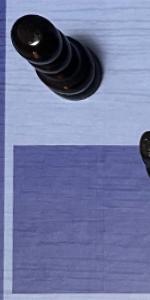
Label: Empty